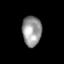
Tissue: skin
Cell type: Epithelial cells
Senescence score: 0.8889
Nuclear area (px): 574
Mean DAPI intensity: 150.659